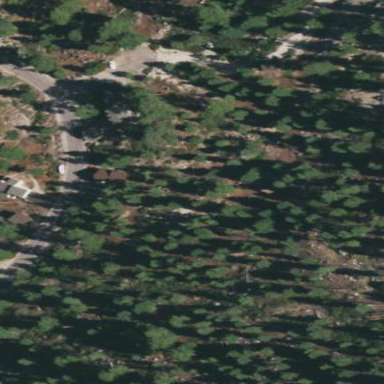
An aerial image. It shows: Woodland with evergreen needle-leaved trees.